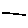
Label: line